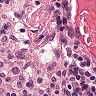
Metastatic tissue present: no